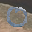
Label: 0